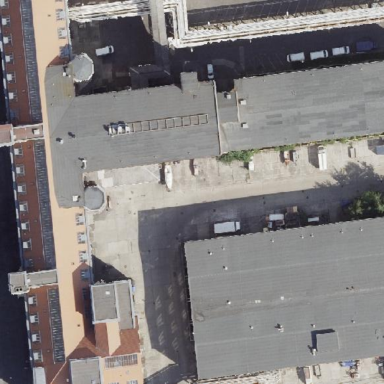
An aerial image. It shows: Building with gabled roof. It appears to be man-made structure.